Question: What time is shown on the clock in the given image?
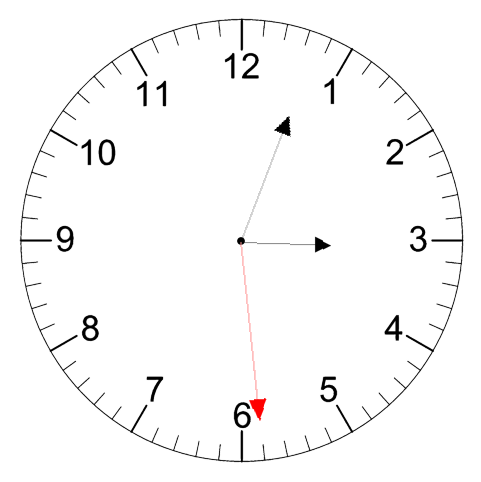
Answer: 03:03:29